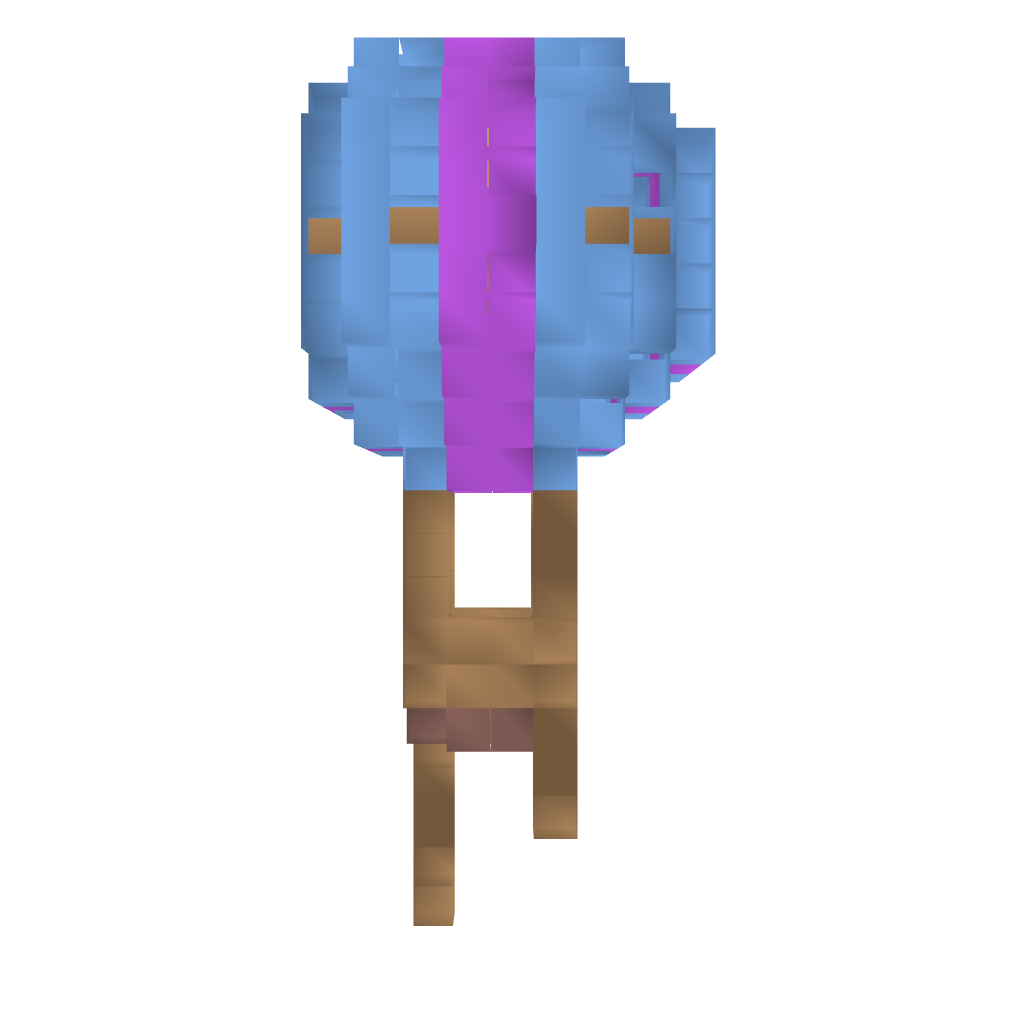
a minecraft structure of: Hot air balloon high quality